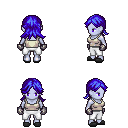
a pixel art fantasy rpg character, female body template, dark elf, purple skin, white pirate shirt, white pants, blue loose hair, metal gloves, gray slippers, four views (front, back, left, right), 2x2 character sprite sheet, small pixel art, hard edges, no anti-aliasing